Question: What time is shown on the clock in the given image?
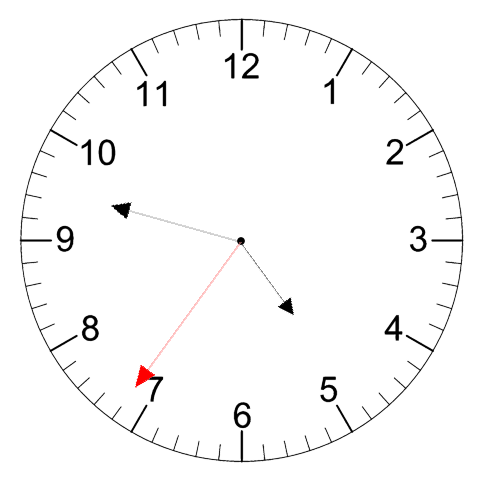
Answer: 04:47:36